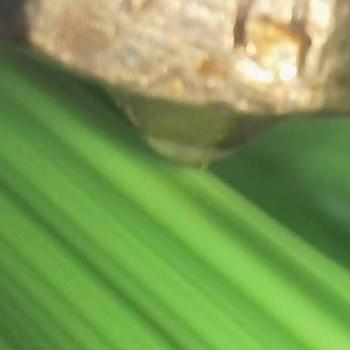
Flow rate: 300%